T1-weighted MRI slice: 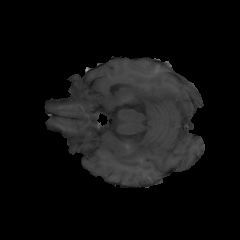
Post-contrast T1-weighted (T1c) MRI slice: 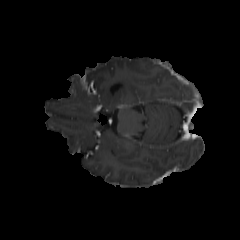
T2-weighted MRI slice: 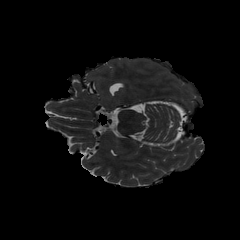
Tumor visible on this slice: no